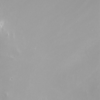
Label: not_dusty